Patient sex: M
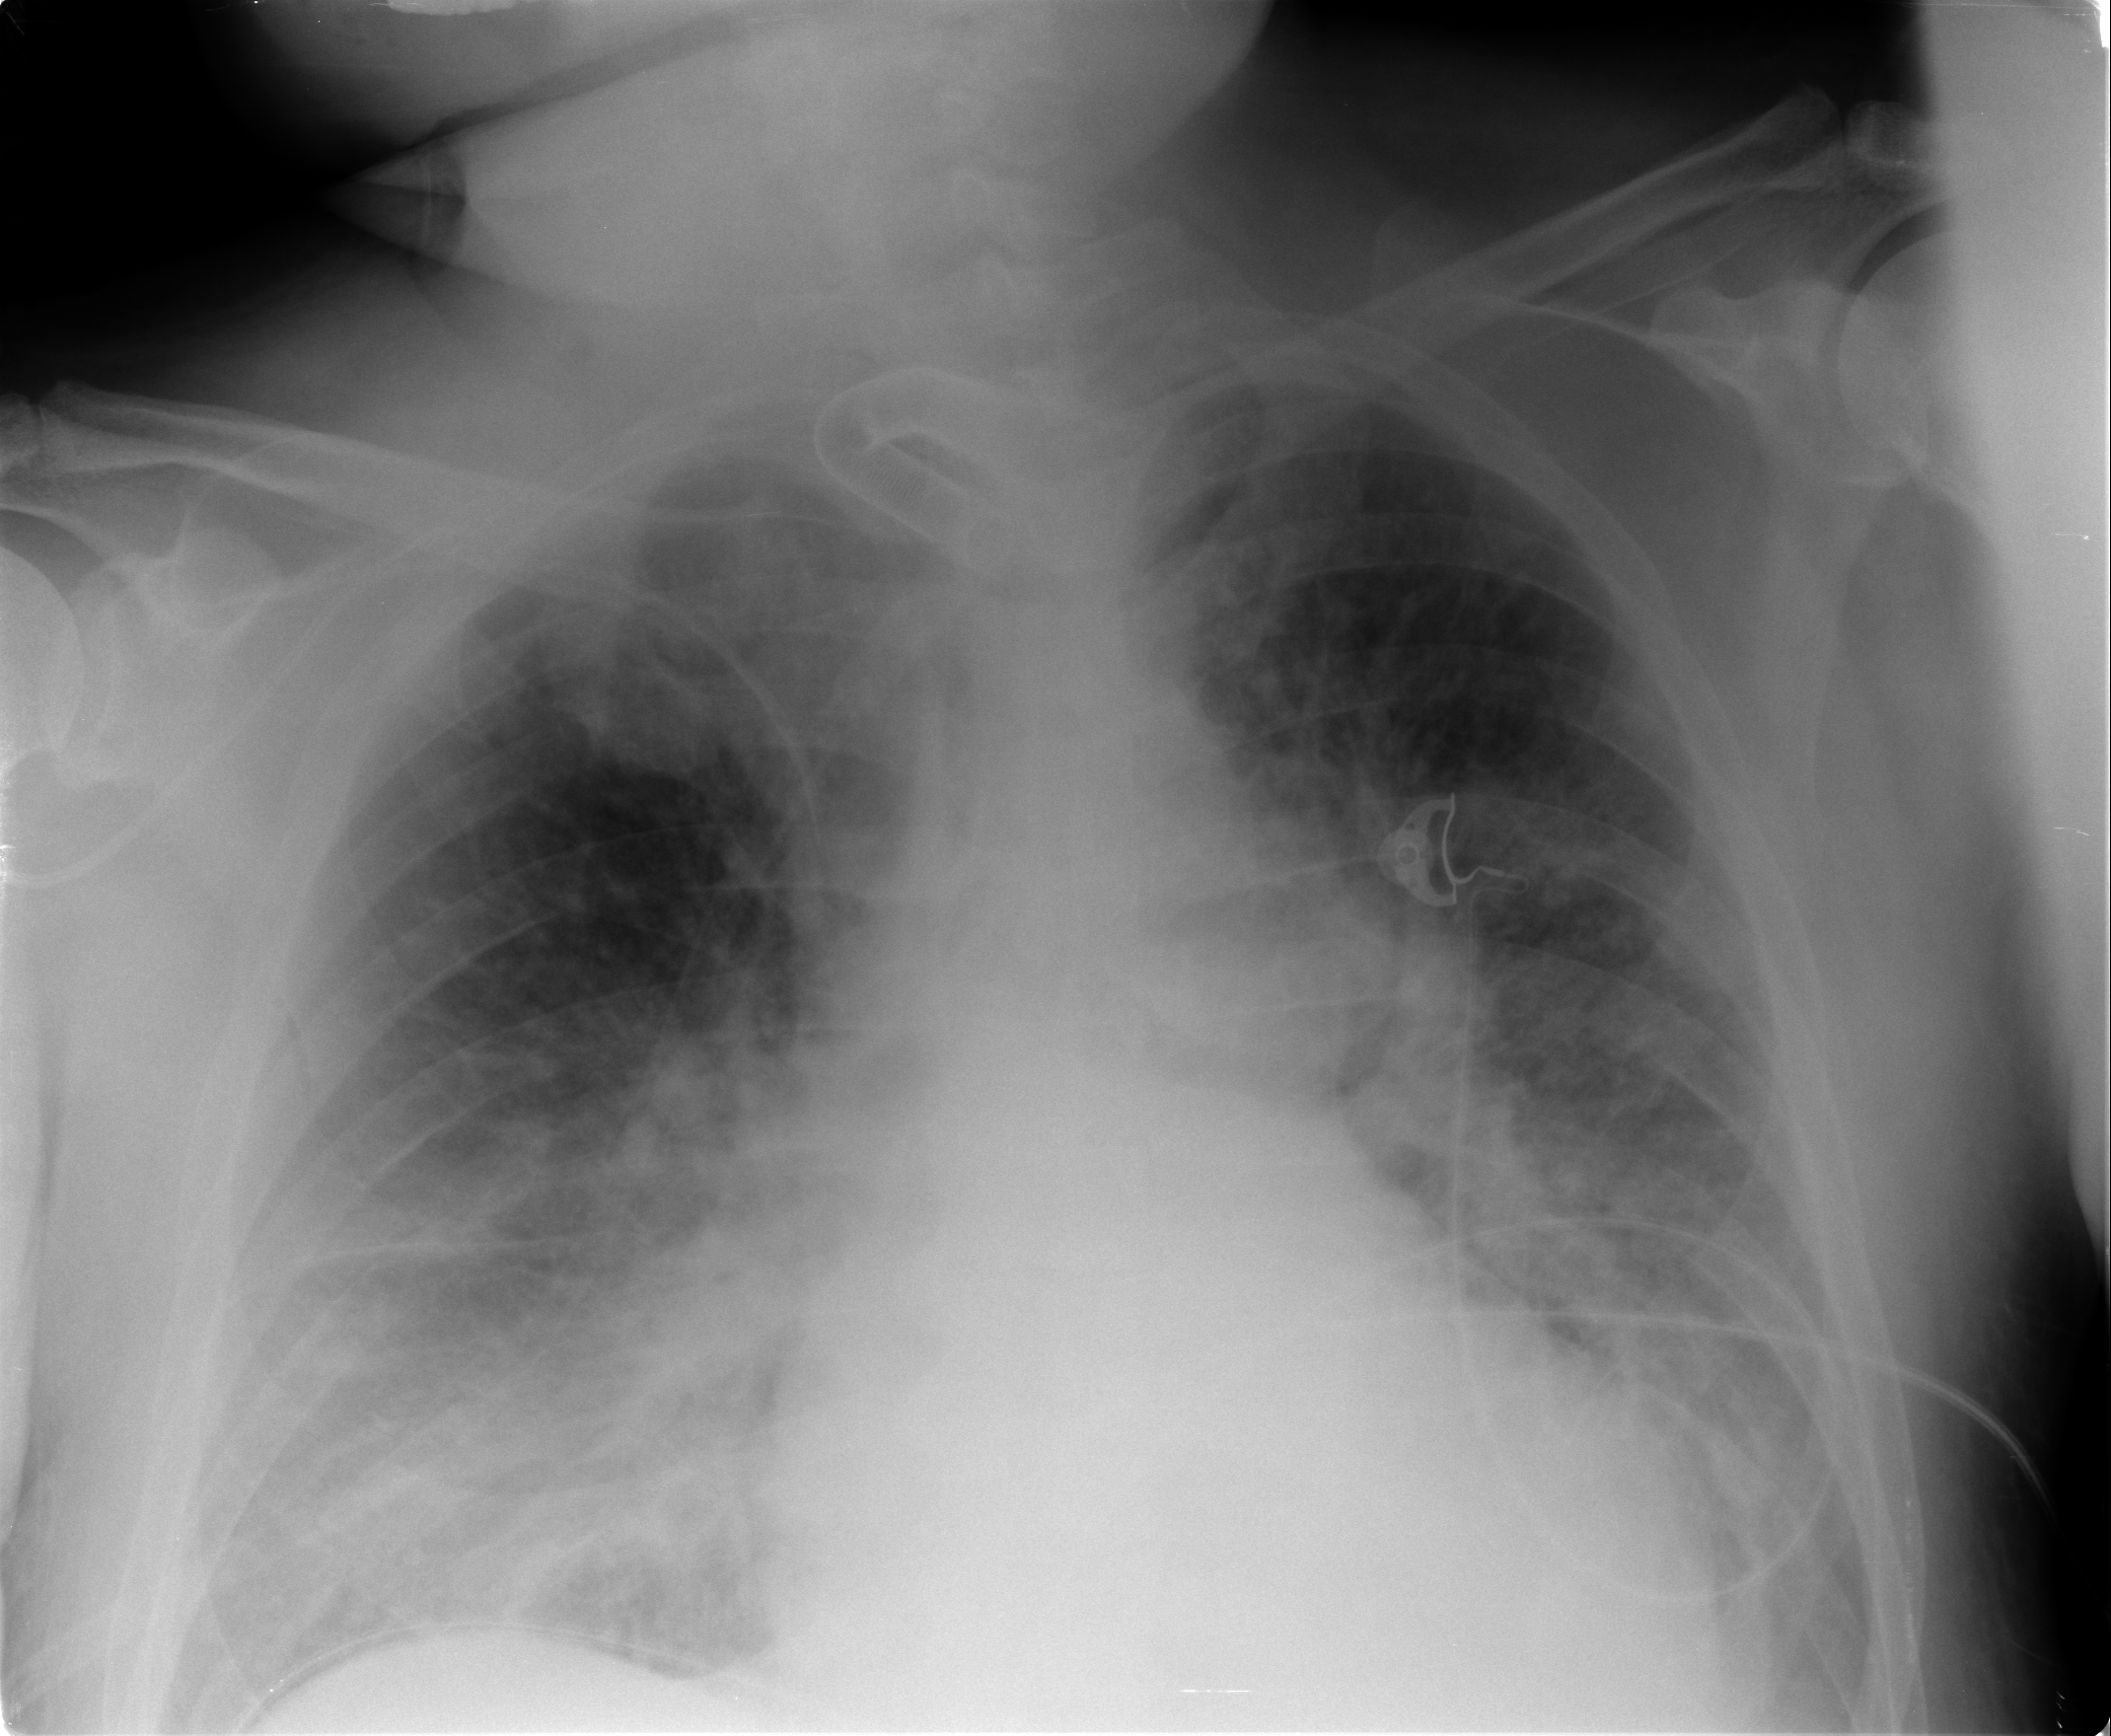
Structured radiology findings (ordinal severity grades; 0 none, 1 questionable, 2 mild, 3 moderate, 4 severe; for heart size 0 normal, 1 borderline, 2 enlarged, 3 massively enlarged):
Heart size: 2
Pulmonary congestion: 3
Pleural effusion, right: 1
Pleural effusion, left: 1
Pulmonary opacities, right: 3
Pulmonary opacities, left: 0
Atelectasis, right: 2
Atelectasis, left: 2